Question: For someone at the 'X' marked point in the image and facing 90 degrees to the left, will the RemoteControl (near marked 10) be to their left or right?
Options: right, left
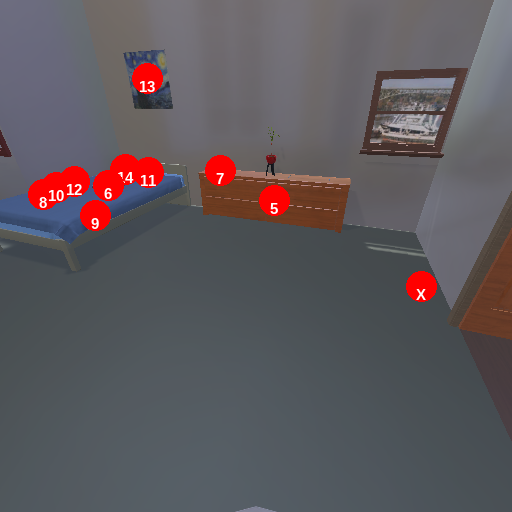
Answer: right